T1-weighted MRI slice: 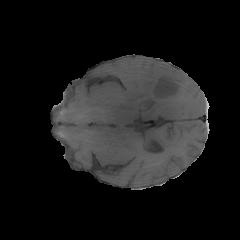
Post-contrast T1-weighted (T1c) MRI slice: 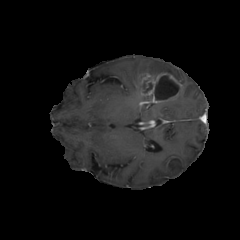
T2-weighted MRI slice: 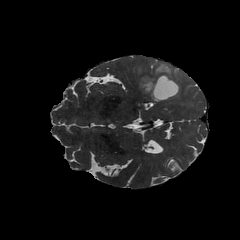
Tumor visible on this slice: yes